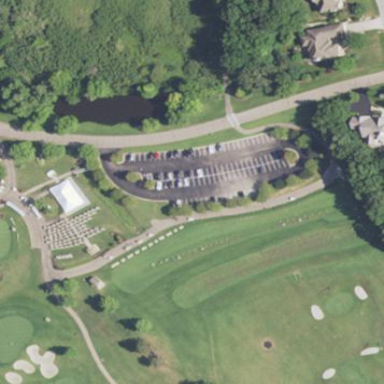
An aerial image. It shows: Golf tee.